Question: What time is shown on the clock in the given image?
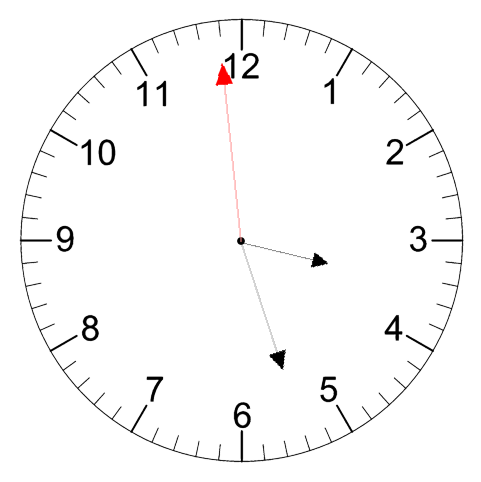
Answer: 03:26:59